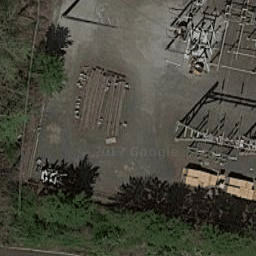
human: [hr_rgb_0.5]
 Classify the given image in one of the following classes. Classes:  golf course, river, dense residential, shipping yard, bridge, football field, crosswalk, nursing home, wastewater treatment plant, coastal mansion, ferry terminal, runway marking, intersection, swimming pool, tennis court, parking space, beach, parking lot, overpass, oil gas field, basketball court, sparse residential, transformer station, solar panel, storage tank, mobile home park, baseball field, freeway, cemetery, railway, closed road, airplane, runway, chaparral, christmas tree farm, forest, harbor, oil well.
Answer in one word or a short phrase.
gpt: transformer station